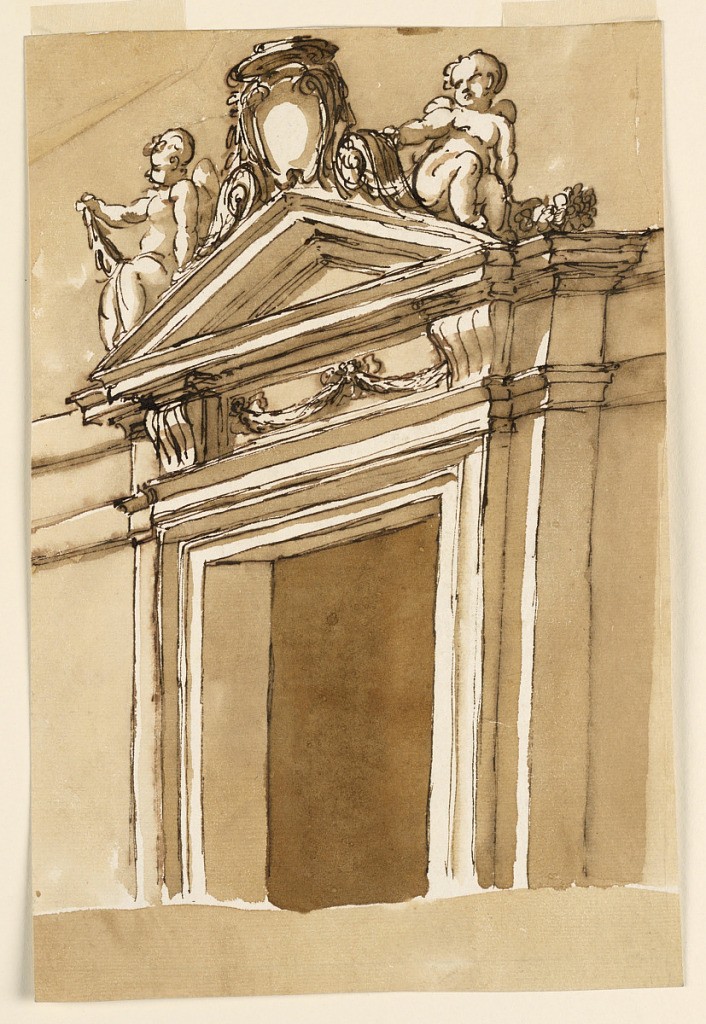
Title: Doorframe
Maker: Giuseppe Barberi, Italian, 1746–1809
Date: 1775-1785
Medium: Pen and brown ink, brush and brown wash, graphite on off-white laid paper
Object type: Drawing
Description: Shown slightly oblique, without the bottom part. Moulded frame. Triangular pediment supported by brackets. Festoons in the panels between them. Putti sit upon cornices of the couped pediment on top of the triangle. Alternative suggestions are made for their gestures. In the center is the eschutcheon of a cardinal. Colored background.